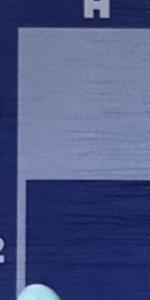
Label: Empty